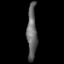
Tissue: prostate
Cell type: Epithelial cells
Senescence score: 0.3295
Nuclear area (px): 525
Mean DAPI intensity: 100.865